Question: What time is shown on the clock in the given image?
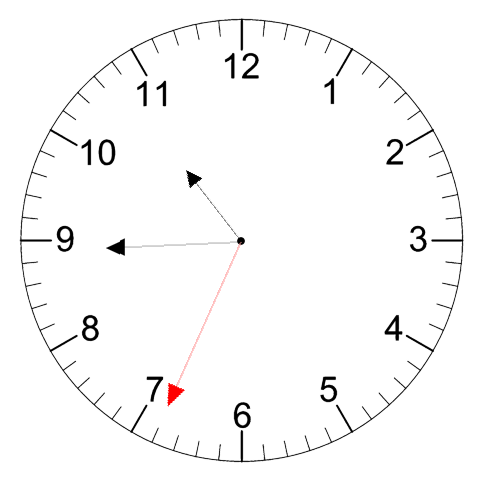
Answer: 10:44:34